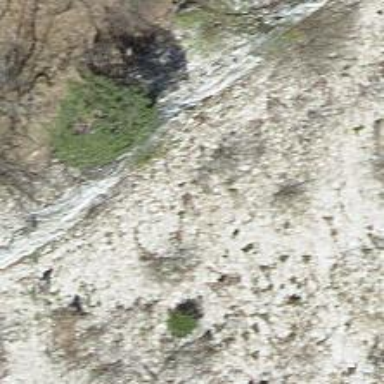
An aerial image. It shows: Natural cliff.